Question: I'm a newbie to Augmented Reality. I am trying to create an indoor navigation application with Tango Project and Rajawali Engine.
I'm struggling at this point with the following:
- Adding a ADF file to Android Studio.
- Loading the ADF file within Android Studio, extracting the data from ADF file, and draw to the camera surface like this:

Thank you for your help. I hope to receive an answer in details.
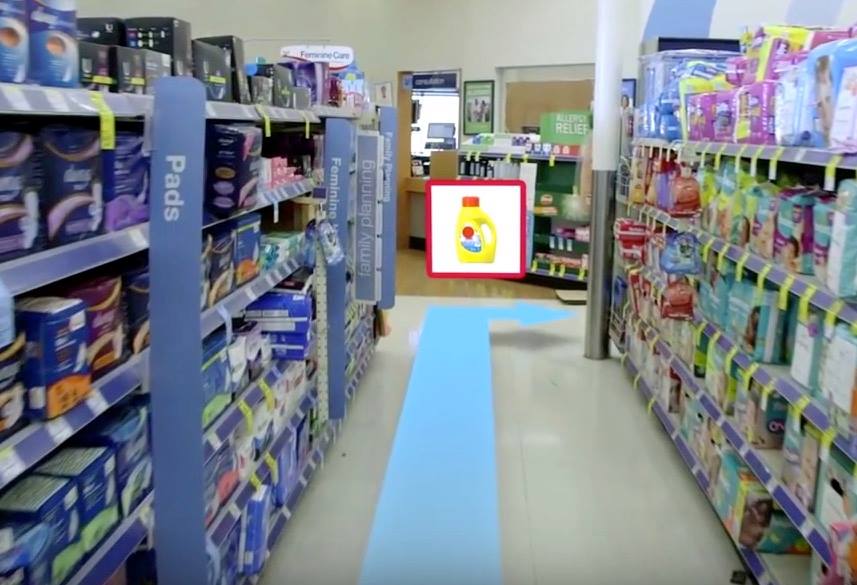
Answer: You can't load ADF in android studio, ADF has to be used on a Tango device, and be loaded in Runtime.
Take a look of the <URL> from Tango